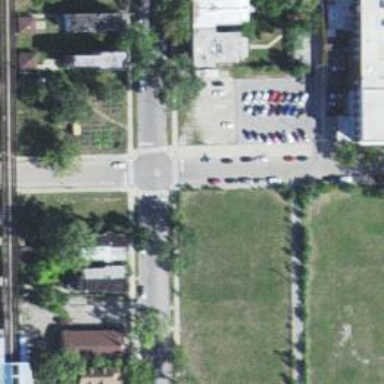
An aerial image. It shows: Uncontrolled footway crossing with zebra markings.